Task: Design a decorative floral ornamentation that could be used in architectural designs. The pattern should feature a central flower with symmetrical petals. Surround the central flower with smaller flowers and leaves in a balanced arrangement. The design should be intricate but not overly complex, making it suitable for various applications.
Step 690:
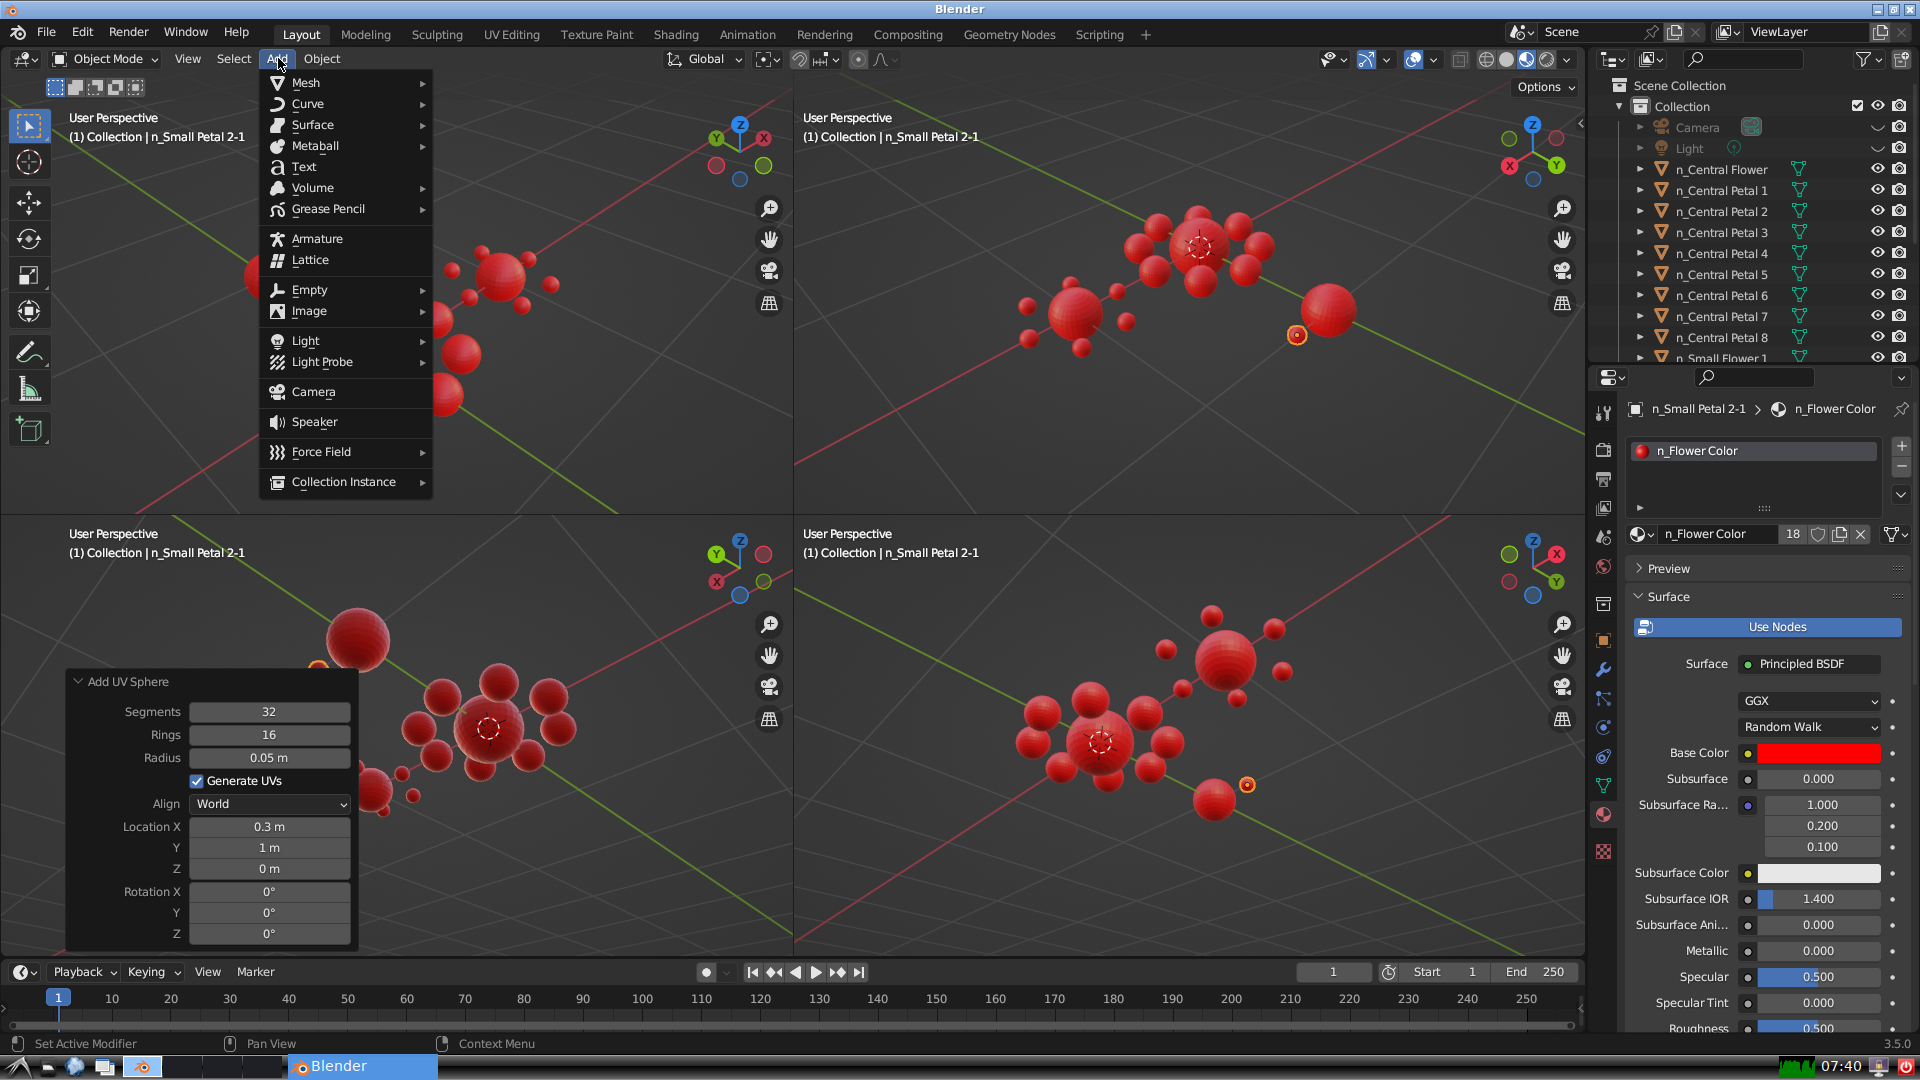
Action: {"mouse_move": [304, 82]}